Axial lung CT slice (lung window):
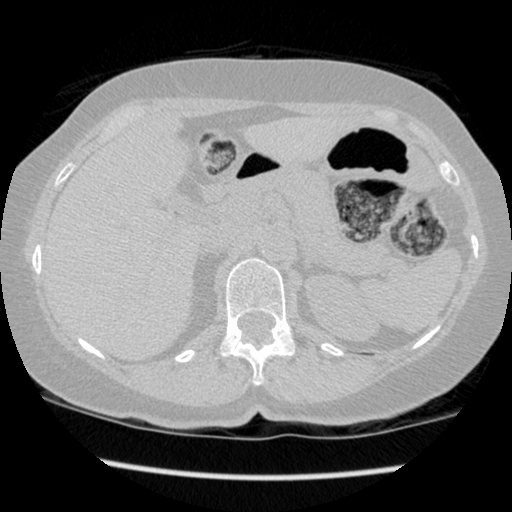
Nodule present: no